Aerial crown-view tile of a tropical tree (Barro Colorado Island, Panama), acquired 20240716:
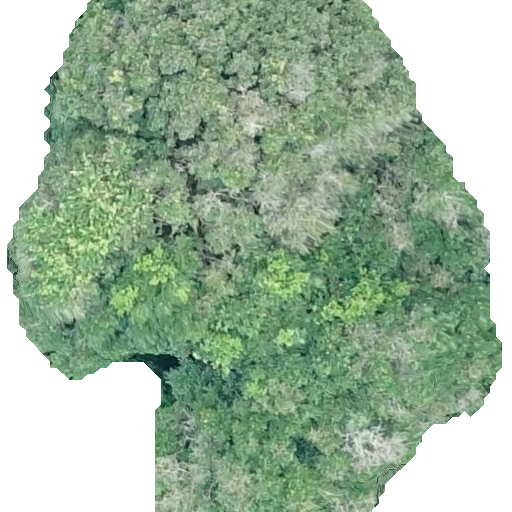
Species: Prioria copaifera
GBIF accepted scientific name: Prioria copaifera
Crown area: 318.849 m²